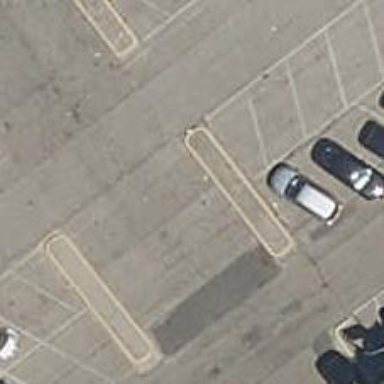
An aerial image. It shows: Road serving as parking aisle.